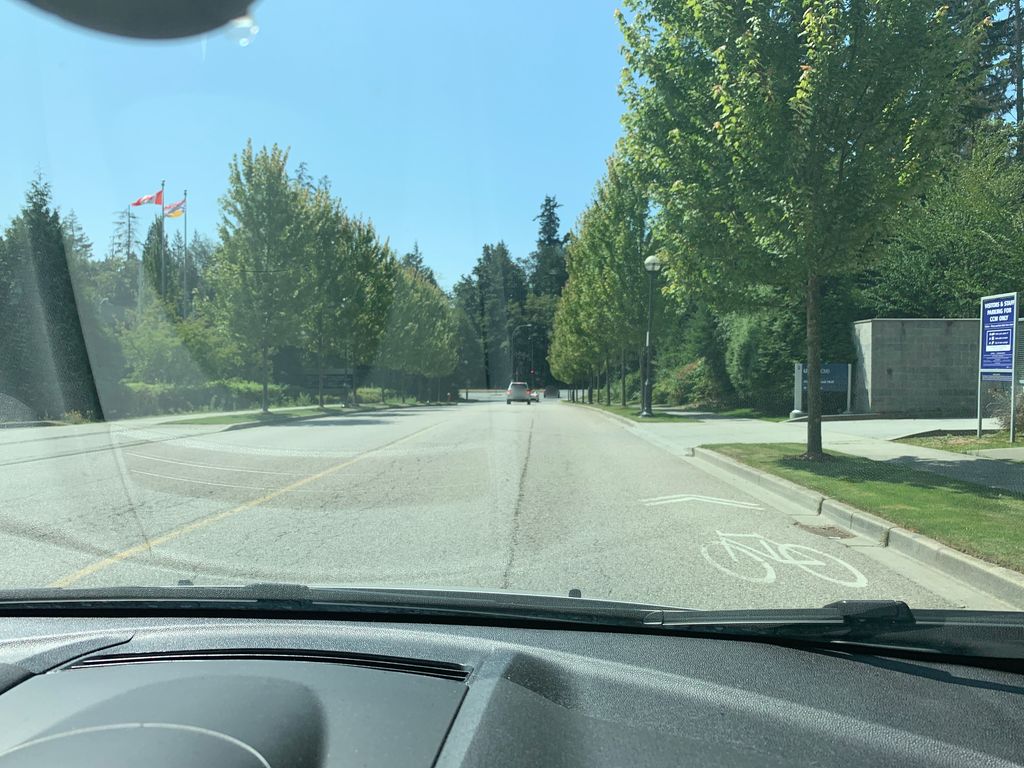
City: vancouver